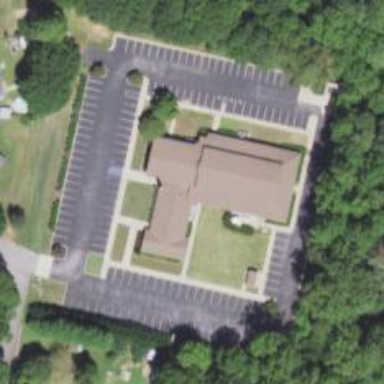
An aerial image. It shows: Building that is place of worship.